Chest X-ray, PA view. Patient: 59 years old, sex M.
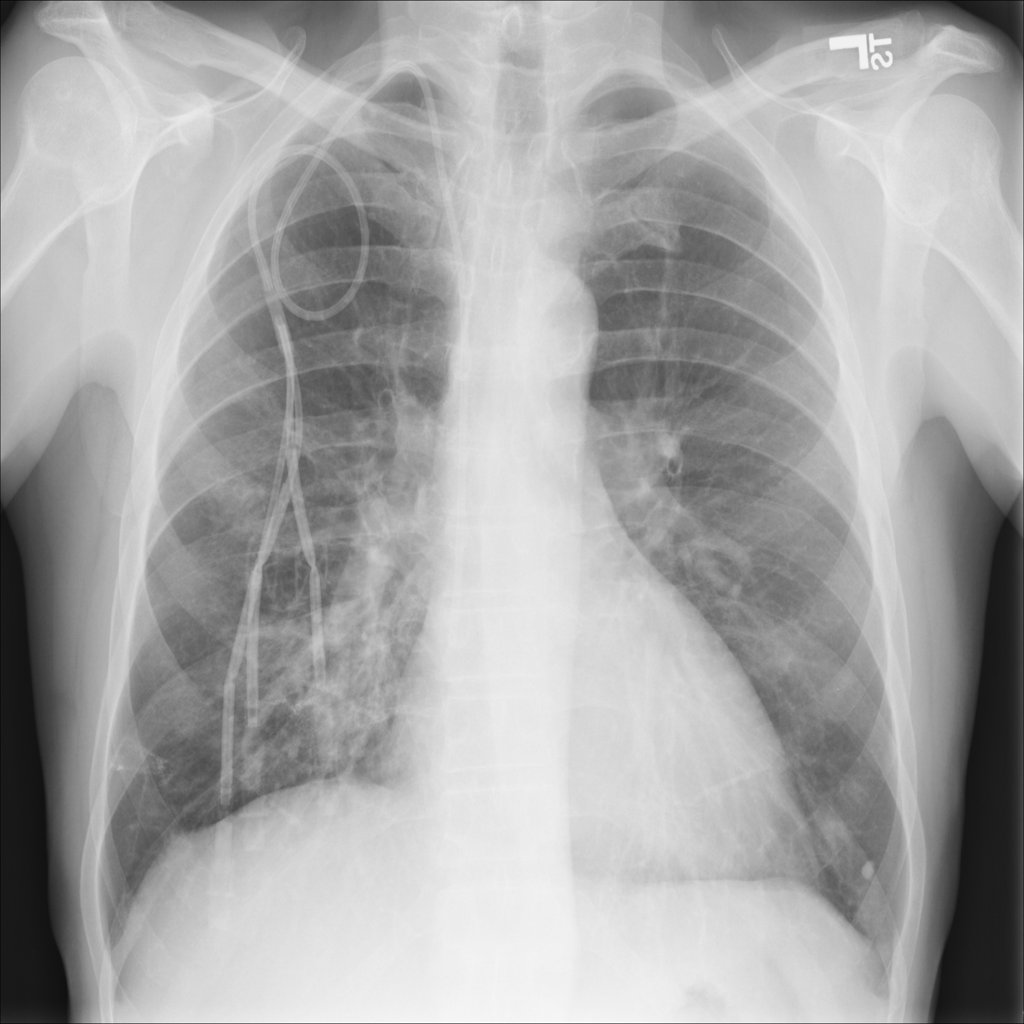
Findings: No Finding